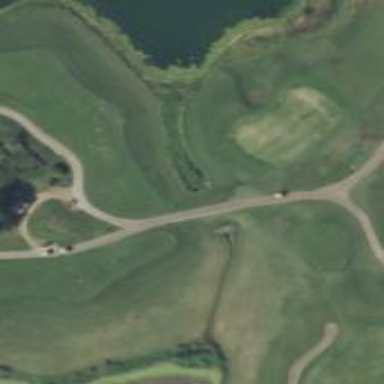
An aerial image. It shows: Golf tee on grassy land.